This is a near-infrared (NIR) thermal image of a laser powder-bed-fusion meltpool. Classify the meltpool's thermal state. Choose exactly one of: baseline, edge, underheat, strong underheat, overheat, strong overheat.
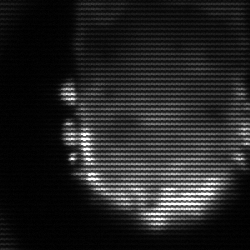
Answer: baseline